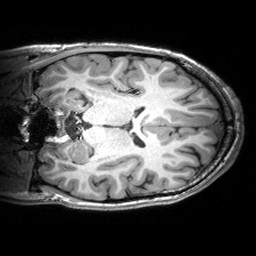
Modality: T1w
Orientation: coronal
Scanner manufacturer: siemens
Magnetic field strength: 3 T
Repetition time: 2.53 s
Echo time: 0.00299 s